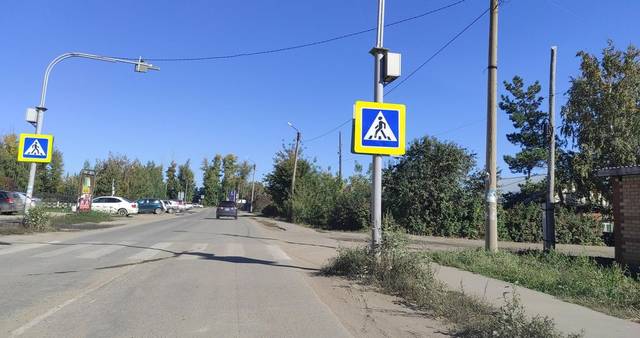
Region: Russia
Coordinates: 51.479, 81.213